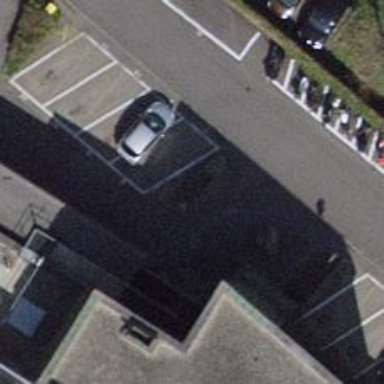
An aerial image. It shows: Street side parking area.